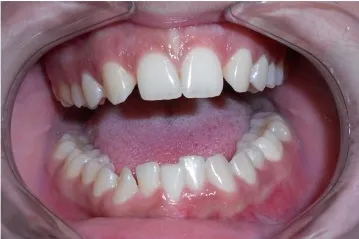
A. Teeth agenesis in the daughter.
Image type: medical_photograph (oral_photograph)